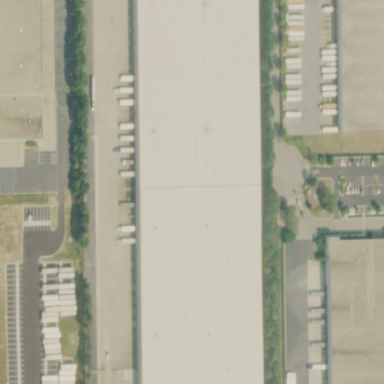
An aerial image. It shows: Warehouse building.